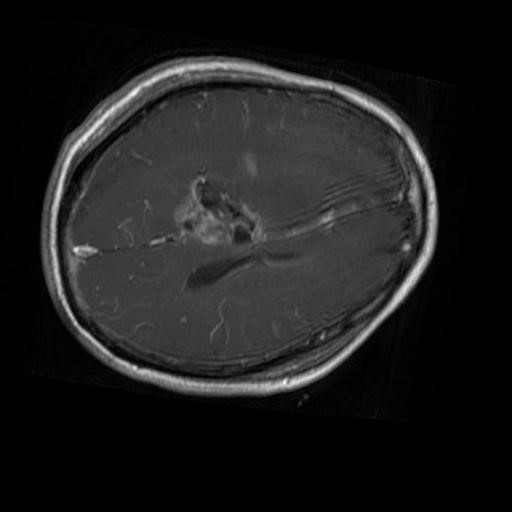
Label: brain_glioma